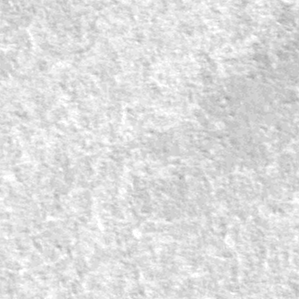
Label: frost